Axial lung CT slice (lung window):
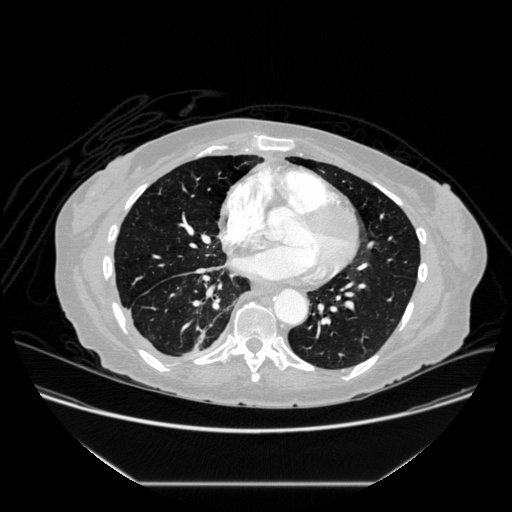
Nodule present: no